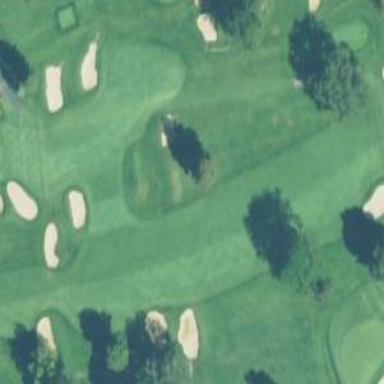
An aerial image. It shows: View of golf hole.